Question: Calculate the area of the minimum circumscribed circle of all polygons in the graph, and keep the result as an integer
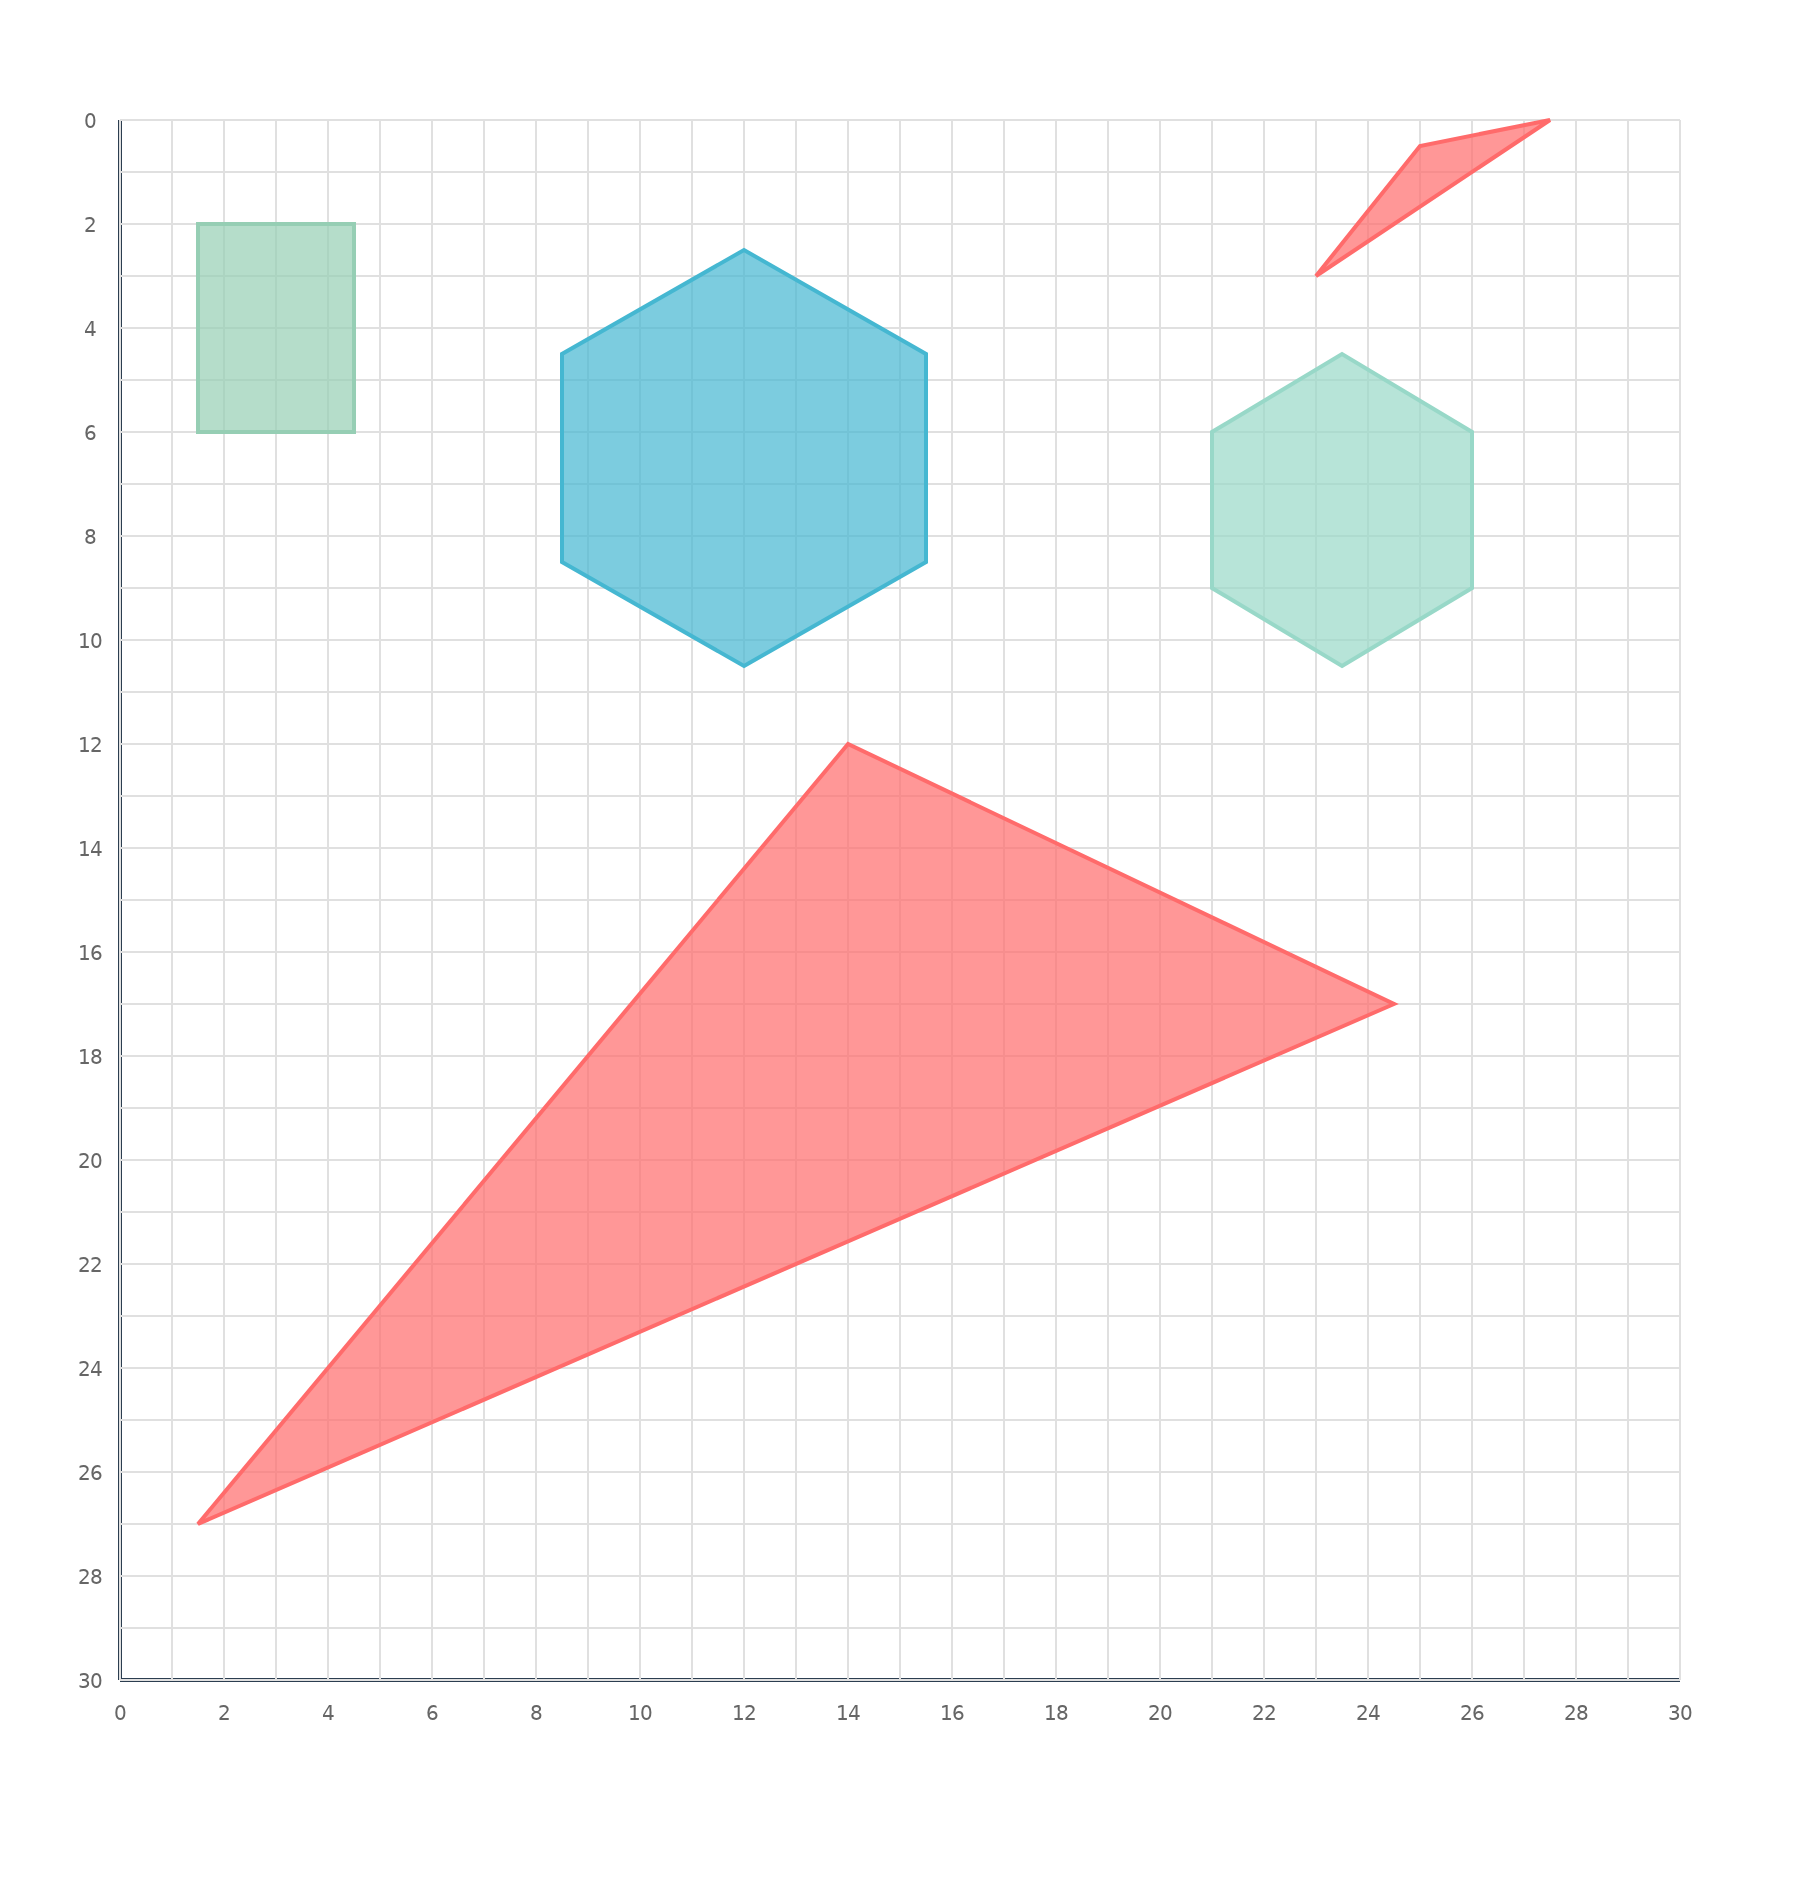
Answer: 1103